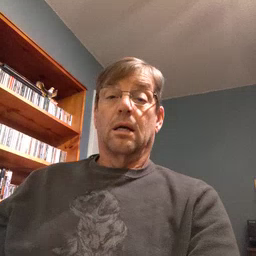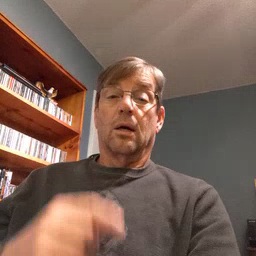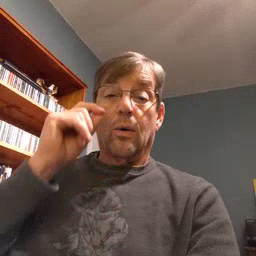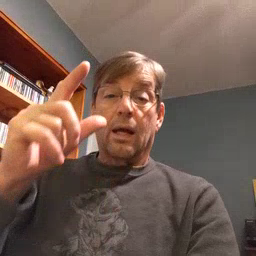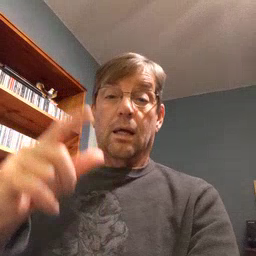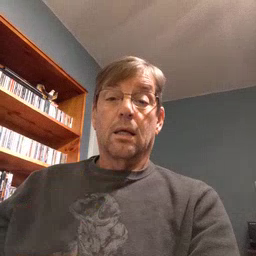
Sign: awake